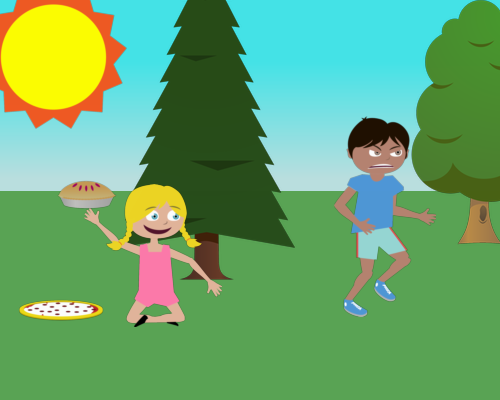
left  big sun orange part cut  right small fluffy tree hole  right from sun is a small pine tree left is running angry boy facing right left side of the pine tree girl sitting yoga style smile facing right  one arm up she holds a pie next to her legs is a pizza